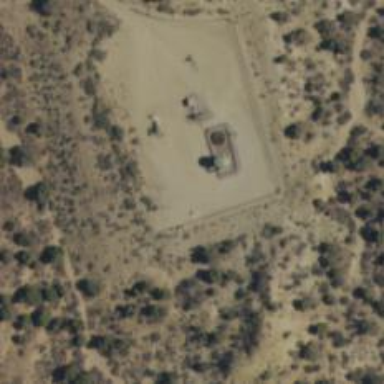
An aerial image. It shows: Storage tank that is man-made.